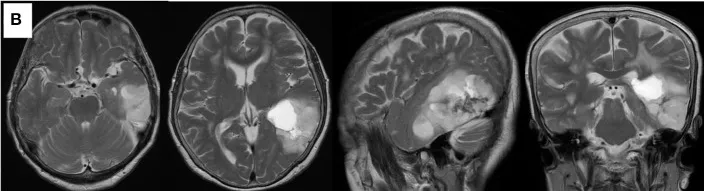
MR images showing high intensity in the left temporal lobe on T2-weighted image.
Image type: radiology (mri)